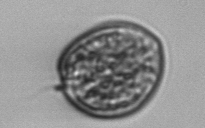
Label: Prorocentrum